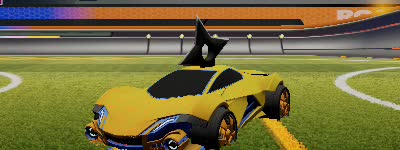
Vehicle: werewolf